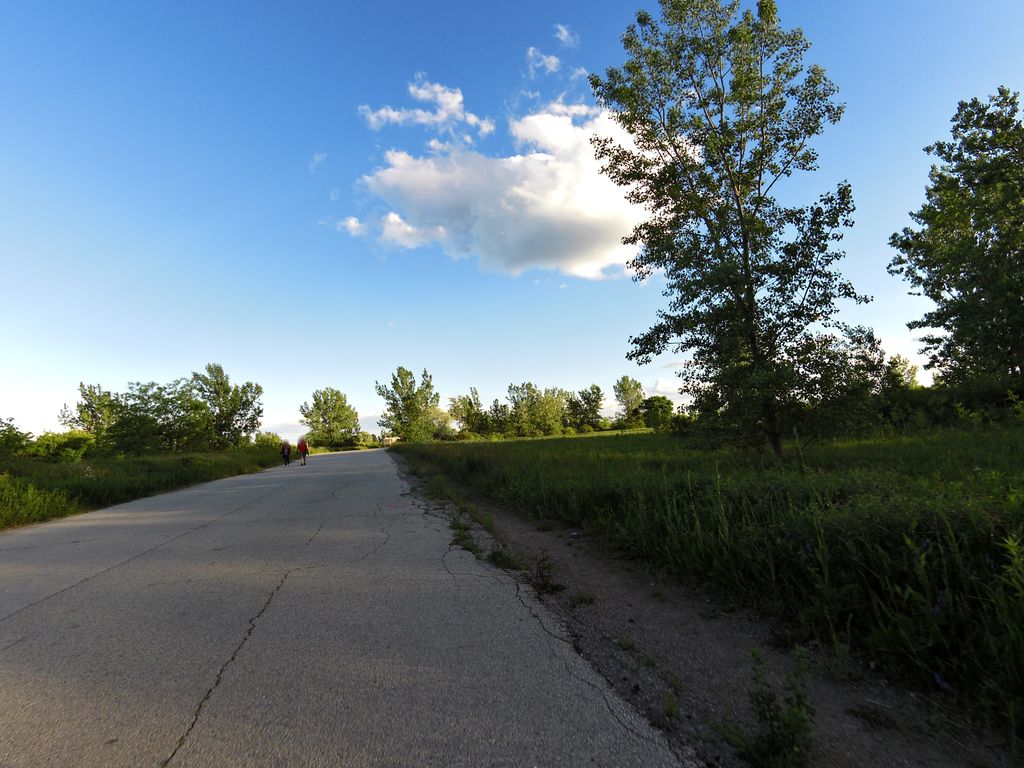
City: toronto